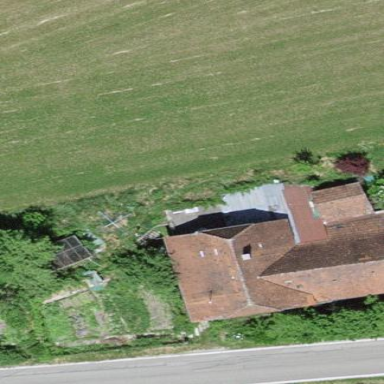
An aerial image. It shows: Farm building.